Question: I am trying to perform a filtering operation in SQL Server 2005.
Example. Let's say we have two tables, Current and Reject.
'''
Current = 1, 2, 3, 4, 5, 1, 2
Reject = 2, 3, 4
Current \ Reject = 1, 2, 5
'''
As you can see, the two tables share values. I essentially just want to subtract those shared values and place them into a new table.
This is what I tried, but it didn't work. (A is the column to match on).
'''
select * from Current left join
Reject on csrp.a = rp.a
group by Current.a, Reject.a
having count(Current.a) > count(Reject.a)
'''
Notice below that the element 2 was filtered out, even though it should not have been.

Martin Smith's answer worked for this case!
---
Ok, so let's complicate it a little bit more. Let's say I have the exact same situation as before, except this time I need to match on three columns instead of just one?
'''
Current = (1, 2, 3), (2, 3, 4), (2, 3, 4), (4, 5, 6), (7, 8, 9), (1, 2, 3)
Reject = (2, 3, 4), (4, 5, 6), (7, 8, 9)
Current \ Reject = (1, 2, 3), (2, 3, 4)
'''
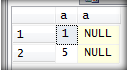
Answer: '''
WITH <URL>
AS (SELECT 1, 2, 3 UNION ALL
SELECT 2, 3, 4 UNION ALL
SELECT 2, 3, 4 UNION ALL
SELECT 4, 5, 6 UNION ALL
SELECT 7, 8, 9 UNION ALL
SELECT 1, 2, 3),
Reject(a, b, c)
AS (SELECT 2, 3, 4 UNION ALL
SELECT 4, 5, 6 UNION ALL
SELECT 7, 8, 9 ),
T(RN, a, b, c)
AS (SELECT ROW_NUMBER() OVER (PARTITION BY a, b, c ORDER BY (SELECT 0)),
a,
b,
c
FROM [Current]
EXCEPT
SELECT ROW_NUMBER() OVER (PARTITION BY a, b, c ORDER BY (SELECT 0)),
a,
b,
c
FROM Reject)
SELECT DISTINCT a,
b,
c
FROM T
'''